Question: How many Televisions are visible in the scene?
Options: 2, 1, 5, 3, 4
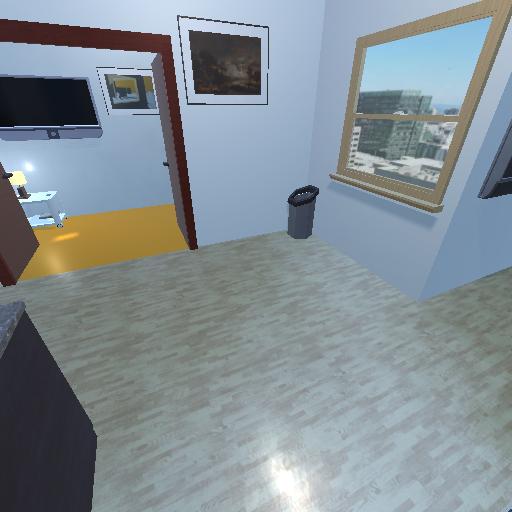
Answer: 2